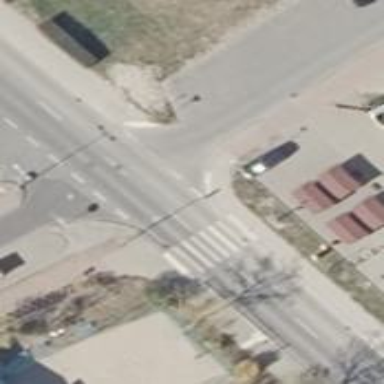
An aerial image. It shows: Zebra crossing on the road.